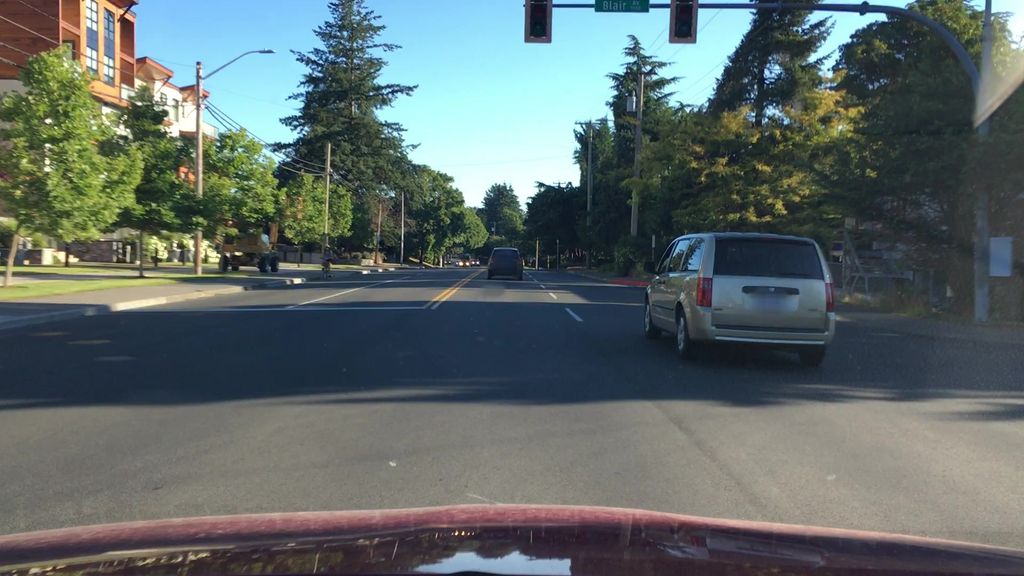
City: victoria